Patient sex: M
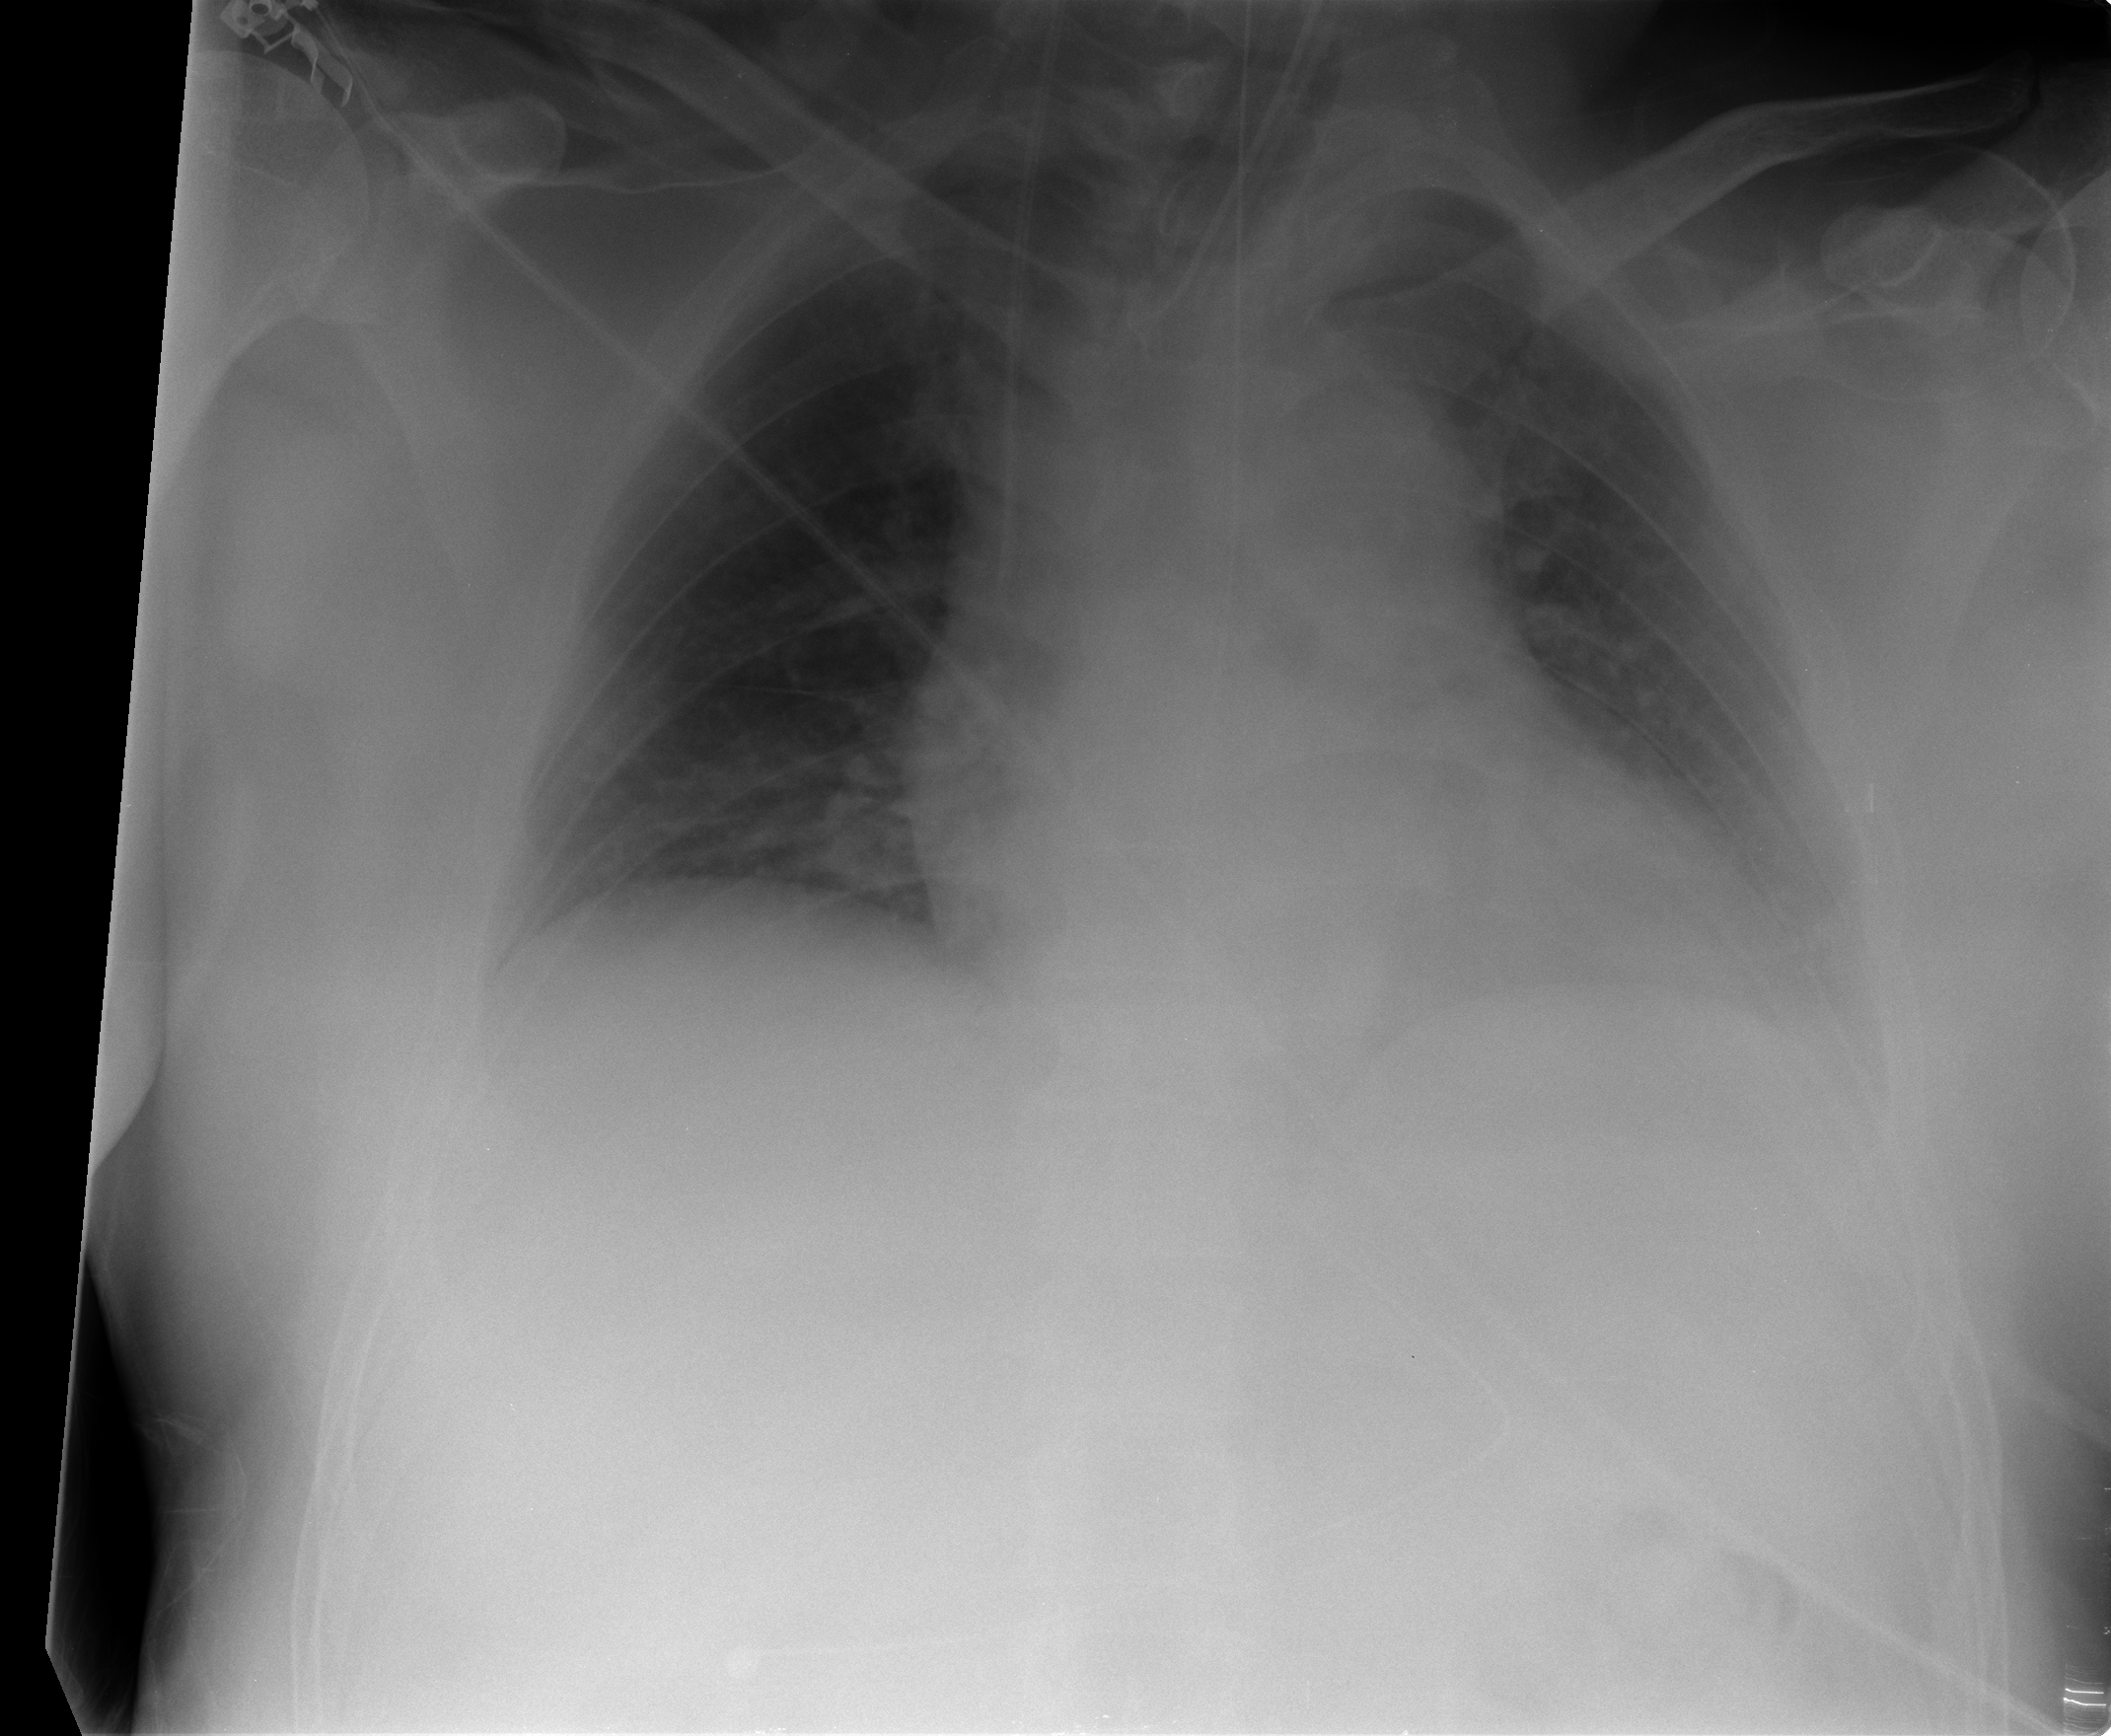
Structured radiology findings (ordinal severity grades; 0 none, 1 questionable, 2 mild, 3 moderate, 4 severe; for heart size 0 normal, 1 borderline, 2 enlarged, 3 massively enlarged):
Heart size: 1
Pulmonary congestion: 2
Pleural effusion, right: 0
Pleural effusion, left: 0
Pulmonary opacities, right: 0
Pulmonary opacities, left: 0
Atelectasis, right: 0
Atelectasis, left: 0